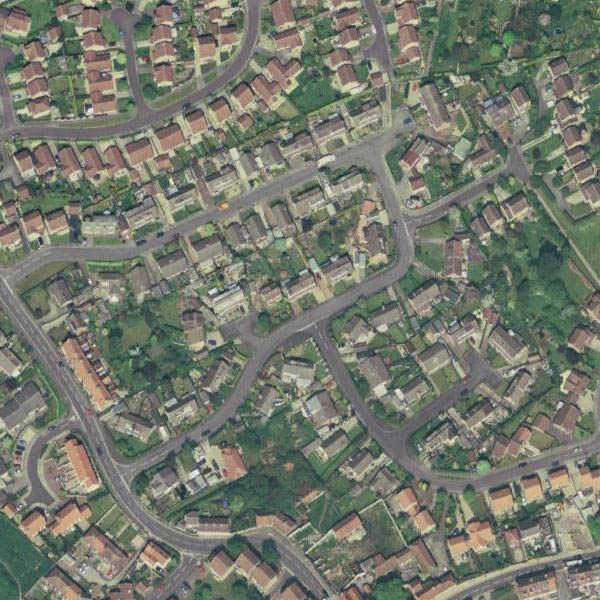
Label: DenseResidential